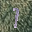
Label: 1